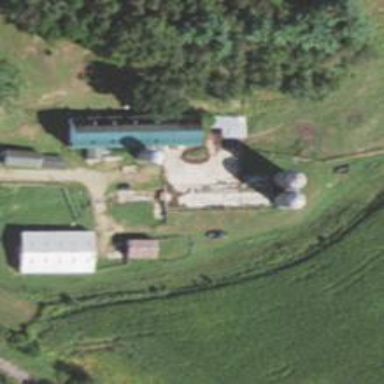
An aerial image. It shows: Silo.